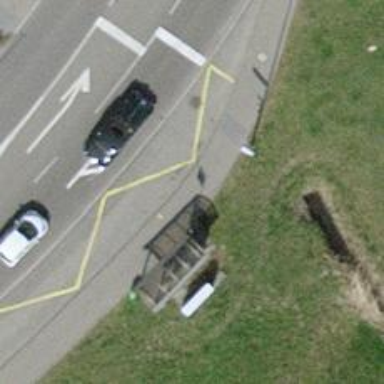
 serving as platform for public transportation."